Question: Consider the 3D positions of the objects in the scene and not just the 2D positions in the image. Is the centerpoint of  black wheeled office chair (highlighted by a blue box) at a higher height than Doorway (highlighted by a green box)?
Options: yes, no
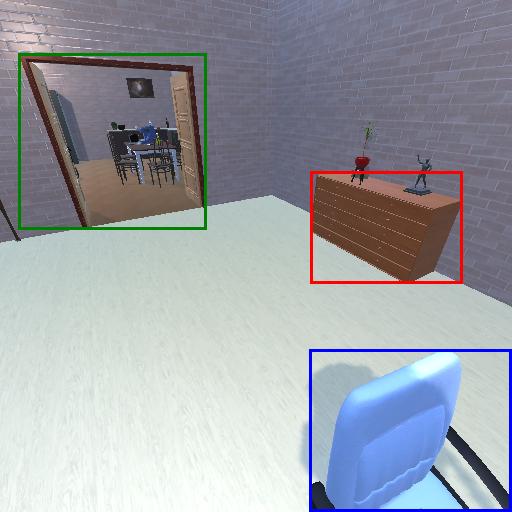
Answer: yes